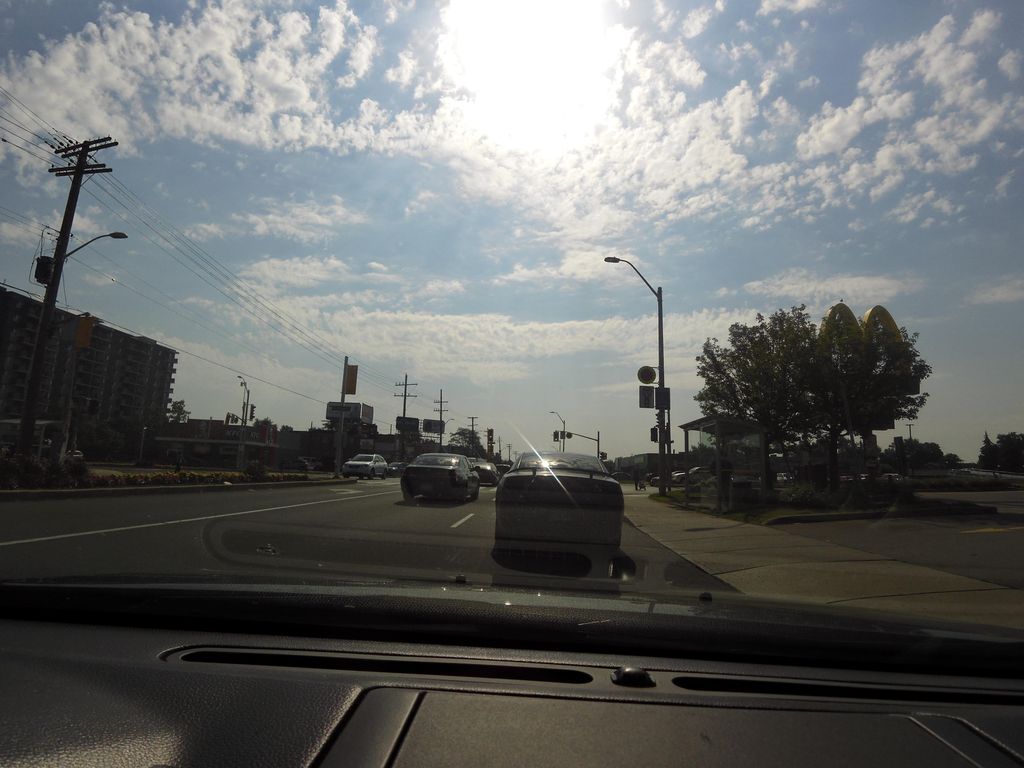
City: hamilton